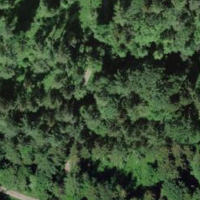
EUNIS habitat code: 43
Species observed at this site:
Lamium galeobdolon
Lonicera acuminata